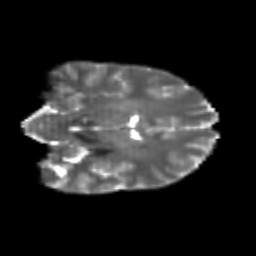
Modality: T2w
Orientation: coronal
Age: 22
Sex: female
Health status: healthy
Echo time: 0.074 s